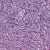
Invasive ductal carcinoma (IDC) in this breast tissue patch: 1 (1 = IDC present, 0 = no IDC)